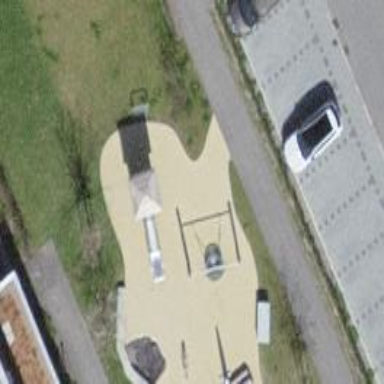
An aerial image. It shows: Playground is depicted in the image.